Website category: jobs
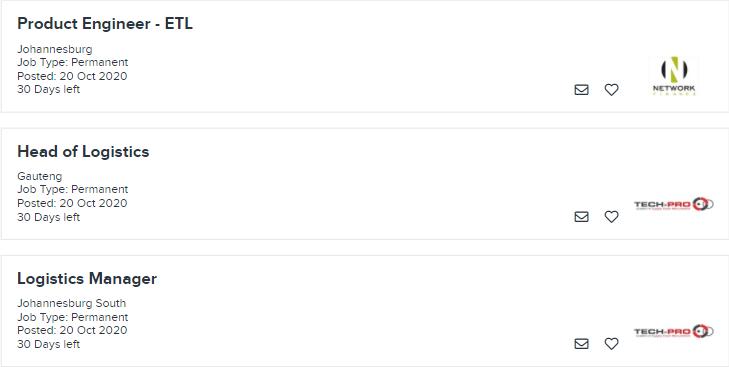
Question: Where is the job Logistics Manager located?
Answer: Johannesburg South

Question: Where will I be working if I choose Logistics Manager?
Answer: Johannesburg South

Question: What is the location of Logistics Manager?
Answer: Johannesburg South

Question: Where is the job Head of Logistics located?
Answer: Gauteng

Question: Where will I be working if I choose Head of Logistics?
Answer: Gauteng

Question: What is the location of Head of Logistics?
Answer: Gauteng

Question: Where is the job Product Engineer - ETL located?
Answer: Johannesburg

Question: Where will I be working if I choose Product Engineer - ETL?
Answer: Johannesburg

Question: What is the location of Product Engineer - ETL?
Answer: Johannesburg

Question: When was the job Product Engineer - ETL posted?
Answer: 20 Oct 2020

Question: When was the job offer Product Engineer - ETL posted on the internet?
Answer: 20 Oct 2020

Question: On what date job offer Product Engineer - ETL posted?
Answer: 20 Oct 2020

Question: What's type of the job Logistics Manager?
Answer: Job Type: Permanent

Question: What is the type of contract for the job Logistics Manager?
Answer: Job Type: Permanent

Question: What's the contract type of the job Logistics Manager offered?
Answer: Job Type: Permanent

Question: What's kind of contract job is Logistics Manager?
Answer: Job Type: Permanent

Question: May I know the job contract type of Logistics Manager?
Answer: Job Type: Permanent

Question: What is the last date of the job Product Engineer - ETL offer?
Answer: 30 Days left

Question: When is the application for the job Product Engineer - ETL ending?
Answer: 30 Days left

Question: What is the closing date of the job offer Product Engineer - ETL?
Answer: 30 Days left

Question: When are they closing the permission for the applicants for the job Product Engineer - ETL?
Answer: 30 Days left

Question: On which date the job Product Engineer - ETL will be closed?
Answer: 30 Days left

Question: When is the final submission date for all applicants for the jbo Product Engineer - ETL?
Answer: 30 Days left

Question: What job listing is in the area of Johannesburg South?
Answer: Logistics Manager

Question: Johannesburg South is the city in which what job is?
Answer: Logistics Manager

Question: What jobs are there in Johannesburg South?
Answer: Logistics Manager

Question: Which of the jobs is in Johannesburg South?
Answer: Logistics Manager

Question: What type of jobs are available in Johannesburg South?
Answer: Logistics Manager

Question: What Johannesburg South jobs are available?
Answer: Logistics Manager

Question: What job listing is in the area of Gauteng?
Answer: Head of Logistics

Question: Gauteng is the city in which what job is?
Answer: Head of Logistics

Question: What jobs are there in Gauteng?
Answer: Head of Logistics

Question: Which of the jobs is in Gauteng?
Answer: Head of Logistics

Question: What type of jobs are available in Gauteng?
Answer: Head of Logistics

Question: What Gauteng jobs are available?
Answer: Head of Logistics

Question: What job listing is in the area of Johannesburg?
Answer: Product Engineer - ETL

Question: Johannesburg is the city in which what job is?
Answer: Product Engineer - ETL

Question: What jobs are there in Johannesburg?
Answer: Product Engineer - ETL

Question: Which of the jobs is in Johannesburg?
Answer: Product Engineer - ETL

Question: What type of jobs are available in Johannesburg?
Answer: Product Engineer - ETL

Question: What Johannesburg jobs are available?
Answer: Product Engineer - ETL